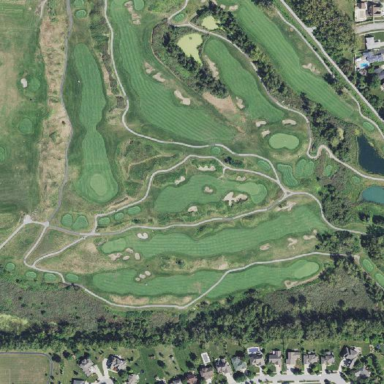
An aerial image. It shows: Golf course surrounded by greenery.